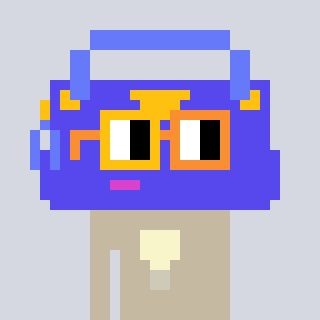
a pixel art character with square yellow and orange glasses, a bag-shaped head and a bege-colored body on a cool background